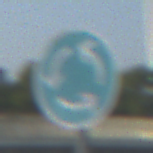
Verkehrszeichen: Kreisverkehr
Umgebung: Outdoor, Urban
Tageszeit: SunriseSunset
Wetter: Clear
Licht: Natural
Jahreszeit: NotSpecified
Kontrast: MediumContrast